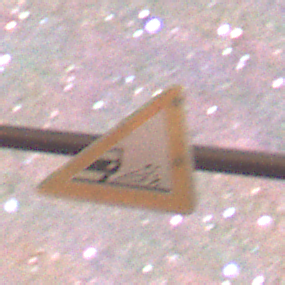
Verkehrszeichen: SplittSchotter
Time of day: Night
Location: Outdoor (Nature)
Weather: Clear
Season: NotSpecified
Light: Natural